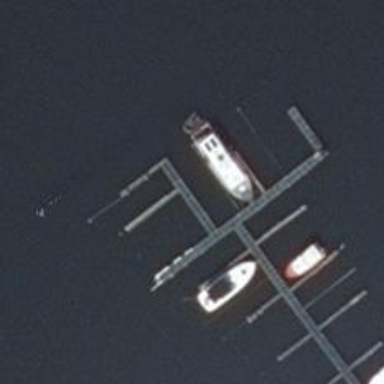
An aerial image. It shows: Man-made pier.